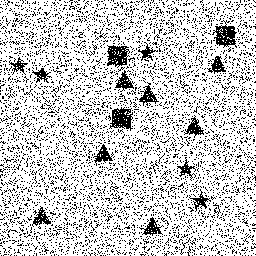
Squares: 3
Triangles: 7
Stars: 5
Total shapes: 15